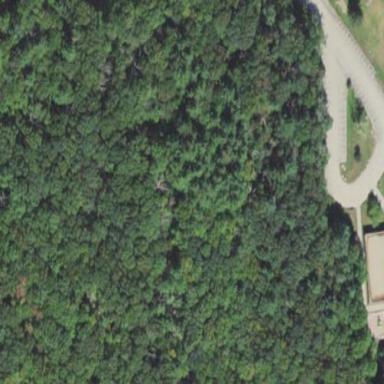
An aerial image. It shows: Needle-leaved woodland.